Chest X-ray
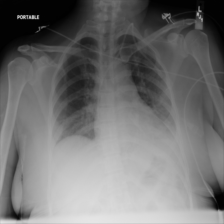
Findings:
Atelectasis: negative
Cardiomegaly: negative
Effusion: negative
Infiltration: negative
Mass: negative
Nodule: negative
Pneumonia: negative
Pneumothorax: negative
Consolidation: negative
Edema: negative
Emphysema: negative
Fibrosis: negative
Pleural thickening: negative
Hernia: negative